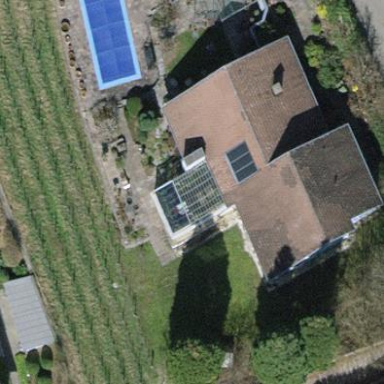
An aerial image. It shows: Detached building with tiled roof.